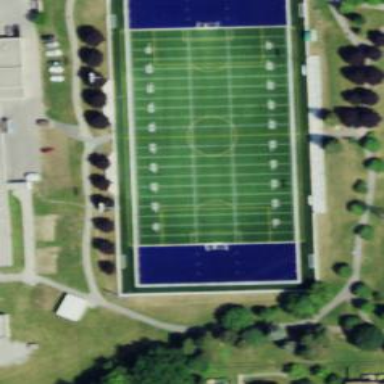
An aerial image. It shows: Canadian football pitch with decoturf surface.